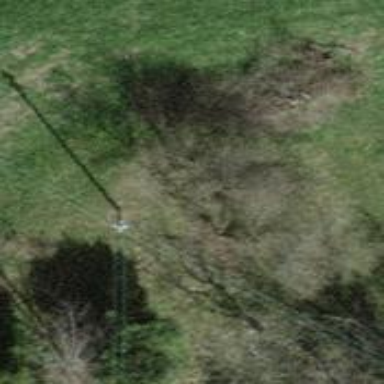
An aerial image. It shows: Power pole.